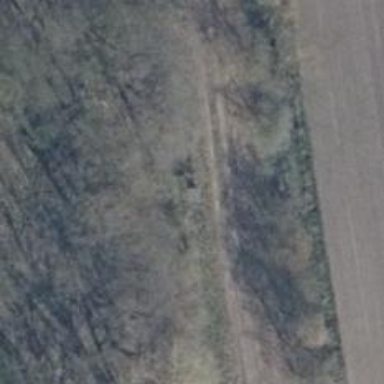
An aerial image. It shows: Hunting stand.